Question: Using Visual Studio Ultimate 2013, is it possible to change the display order of my forms/classes within my solution explorer?
Consider the below screenshot.

Let's say I wanted to configure that window so the forms/classes read in this order.
1. MMC initial.vb systemchecks.vb main.vb loadevents.vb messages.vb
I apologise if this is a simple question, but simply dragging and dropping does not work and I can't see options to change display/sub-display orders. - Google wasn't helpful either, but I can't be the only one who has wanted to keep everything organised.
Research determines that it's done alphabetically, is there hack or anything available? - I would of thought that the most recent release would have such a feature?
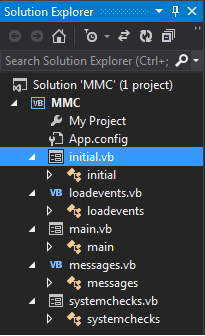
Answer: There is no such feature. The file order is fixed. You can however use folders to sort your files. You could have a folder named "Forms" and one named "Logics" or if you prefer to keep the logic and presentation close together, you can have a folder "Login" and the login form and logic and database access classes all in this folder.